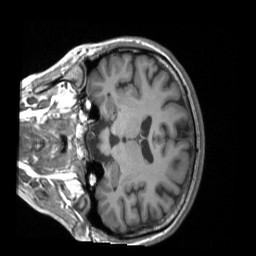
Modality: T1w
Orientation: coronal
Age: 19
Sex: female